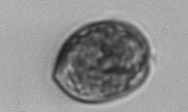
Label: Prorocentrum